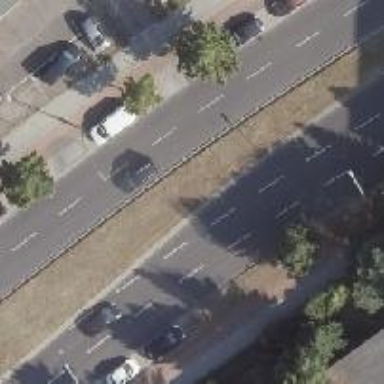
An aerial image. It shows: Secondary road with asphalt surface and lane markings. Street side parking is available on the right side.